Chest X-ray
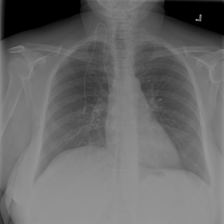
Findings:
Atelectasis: negative
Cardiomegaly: negative
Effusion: negative
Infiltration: negative
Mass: negative
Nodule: negative
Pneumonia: negative
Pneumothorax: negative
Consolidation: negative
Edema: negative
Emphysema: negative
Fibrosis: negative
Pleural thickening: negative
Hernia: negative